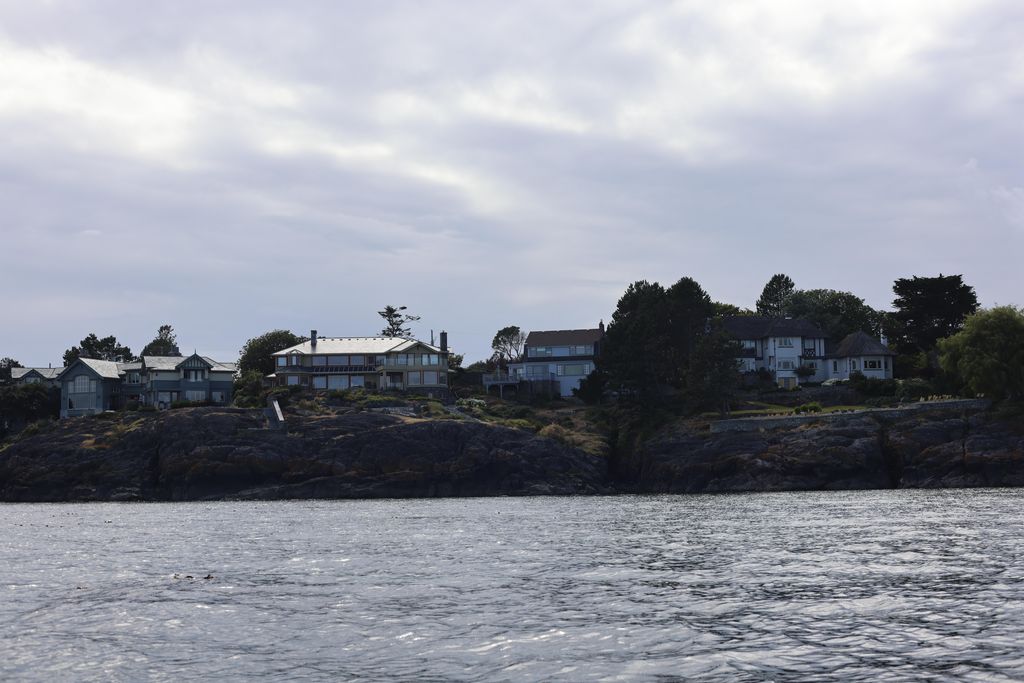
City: victoria